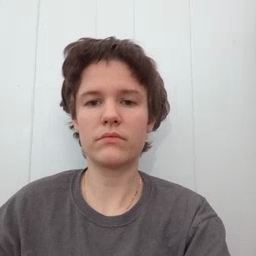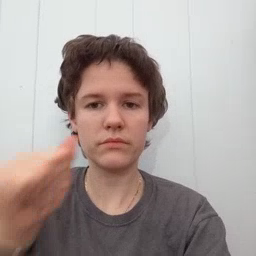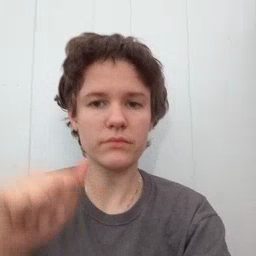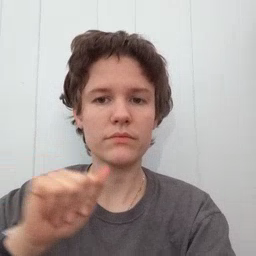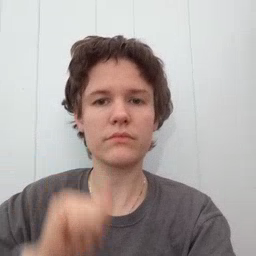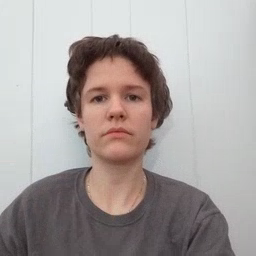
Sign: aunt